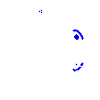
Particle: electron